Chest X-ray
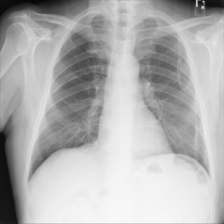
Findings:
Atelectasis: negative
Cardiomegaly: negative
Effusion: negative
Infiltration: negative
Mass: negative
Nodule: negative
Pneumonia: negative
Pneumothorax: negative
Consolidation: negative
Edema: negative
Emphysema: negative
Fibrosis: negative
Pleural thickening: negative
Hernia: negative